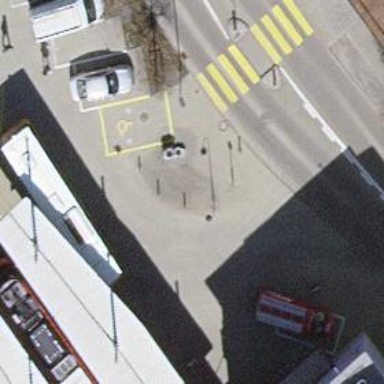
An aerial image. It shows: Bollard.